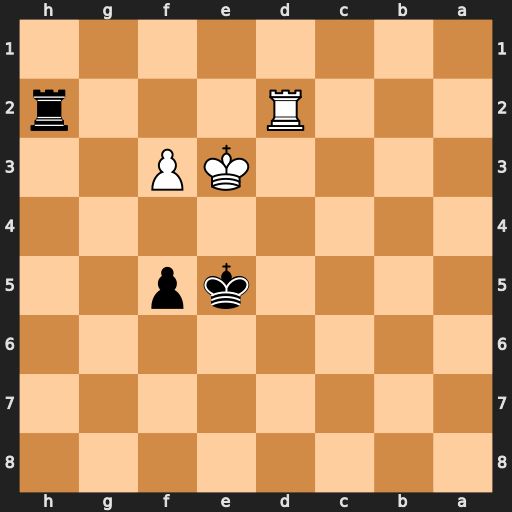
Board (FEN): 8/8/8/4kp2/8/4KP2/3R3r/8
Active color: b
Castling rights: -
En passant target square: -
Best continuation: f4+ Kd3 Rxd2+ Kxd2 Kd4